Interaction volume radius: 5 \u00c5
Interaction volume height: 15 \u00c5
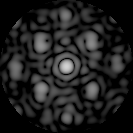
Disorder parameter: 0.4665